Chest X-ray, PA view. Patient: 46 years old, sex F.
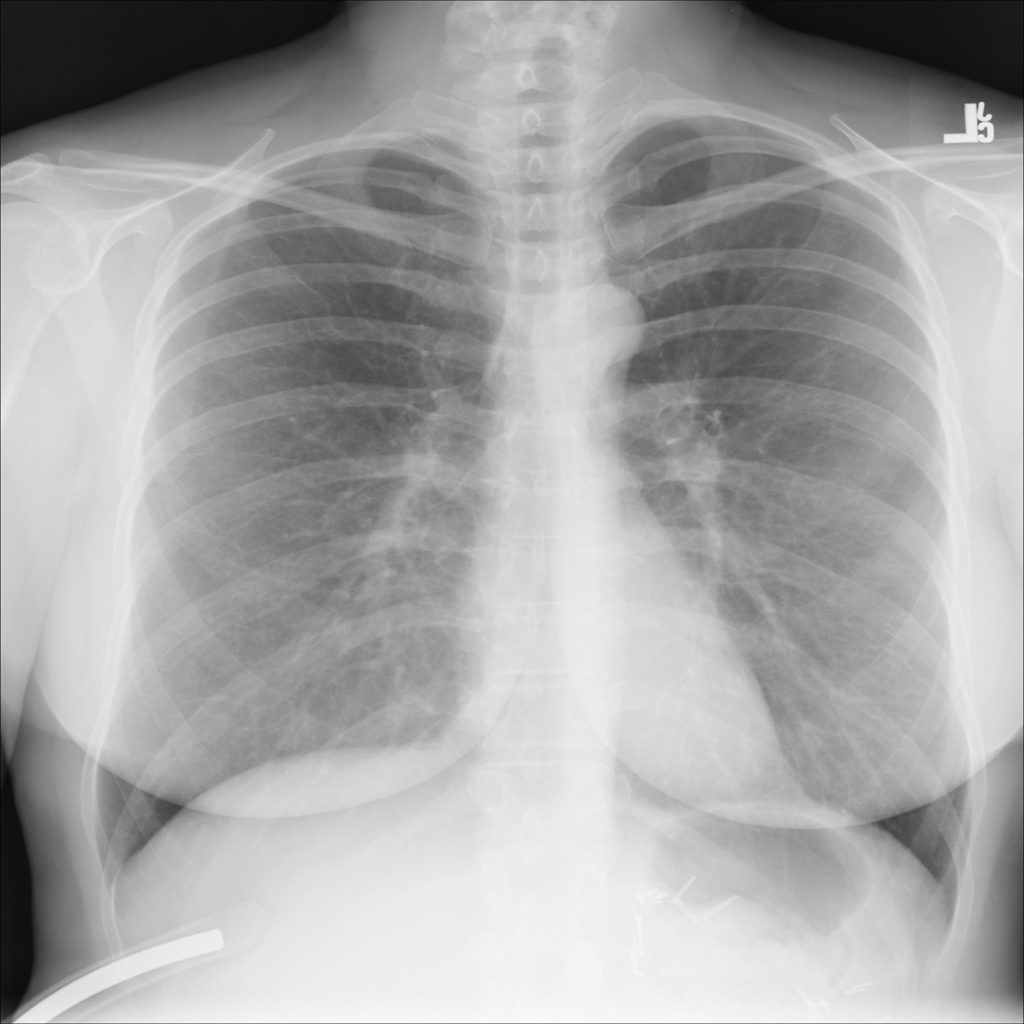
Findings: No Finding